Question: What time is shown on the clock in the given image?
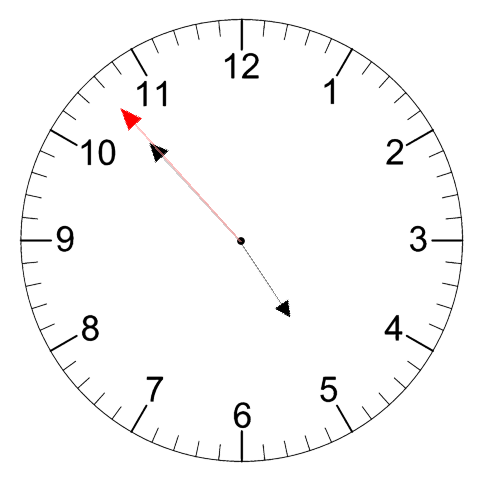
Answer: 04:52:53